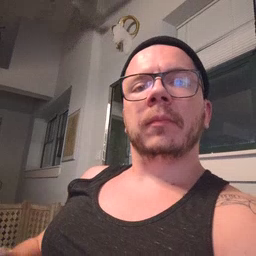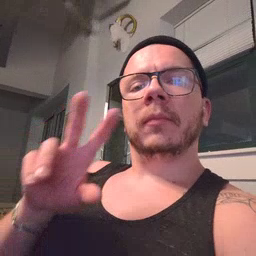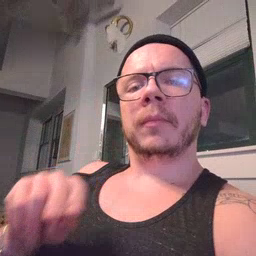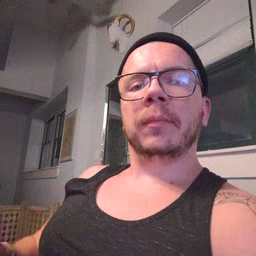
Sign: no